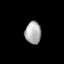
Tissue: lung
Cell type: Endothelial cells
Senescence score: 0.5503
Nuclear area (px): 351
Mean DAPI intensity: 171.464